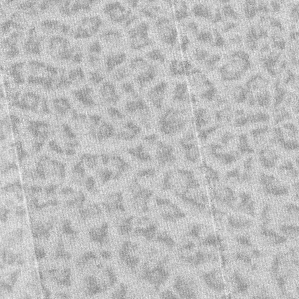
Label: frost